Question: There are times when I am composing a multi-part figure, and I have a complex layout, and I would like to plot outside of the box. (I say this figuratively and literally).
Consider this example using the 'R' base graphics function 'layout()' to set a complex layout:
'''
## Define the layout regions
multiPartFigureLayout <- structure(c(4, 4, 1, 1, 2, 2, 3, 3, 8, 8,
5, 5, 1, 1, 2, 2, 3, 3, 8, 8,
9, 9, 1, 1, 2, 2, 3, 3, 8, 8,
6, 6, 1, 1, 2, 2, 3, 3, 8, 8,
7, 7, 1, 1, 2, 2, 3, 3, 8, 8),
.Dim = c(10L, 5L))
## Demonstrate the layout
win.graph(4, 5)
layout(multiPartFigureLayout)
layout.show(9)
'''
This produces the following plotting layout. (I have added text in red using image editing software)

This is one application of plotting outside the box: overprinting text in the area shown. Equally, it might be necessary to overprint another graphical element. For example, to draw a rule that spans the boxes.
I am aware that it is possible to expand the 'multiPartFigureLayout' matrix and add a plotting region above that could hold the text or the rule. But I don't want to do this: I want to overprint it across multiple layout regions.
Is there a way to use base graphics to do this, either using a feature for this purpose, or by tricking the plotting functions in some way?
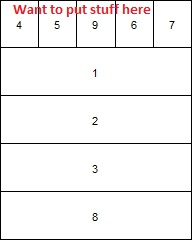
Answer: To draw things that extend beyond the current plot set 'par(xpd=NA)'. You can use the functions 'grconvertX' and 'grconvertY' to convert between different coordinate systems.
You can save a location from one plot by converting to 'ndc' coordinates, then convert from those to user coordinates in another plot, you can also use these functions to find the coordinates relative to the current plot, figure, or device for passing to other functions. An example:
'''
layout( matrix( c(1,2,3,2), 2 ) )
par(xpd=NA)
with(iris, plot(Sepal.Width, Sepal.Length, col=Species) )
save1.x <- grconvertX( 0.25, from='npc', to='ndc' )
save2.x <- grconvertX( iris$Sepal.Width[1], to='ndc' )
save2.y <- grconvertY( iris$Sepal.Length[1], to='ndc' )
with(iris, plot(Petal.Width, Petal.Length, col=Species) )
with(iris, arrows( Petal.Width[1], Petal.Length[1],
grconvertX( save2.x, from='ndc' ),
grconvertY( save2.y, from='ndc' ), col='orange' ) )
with( iris, plot( Petal.Length, Sepal.Length, col=Species ) )
segments( grconvertX( 0.75, from='npc' ), grconvertY(0.9, from='npc'),
grconvertX( save1.x, from='ndc'), col='purple' )
'''